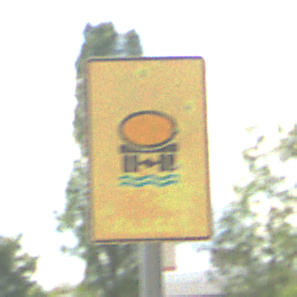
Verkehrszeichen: FahrzeugeMitWassergefaehrdenderLadungOhnePfeilsymbol
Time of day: Midday
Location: Outdoor (RoadRail)
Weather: PartlyCloudy
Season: NotSpecified
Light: Natural